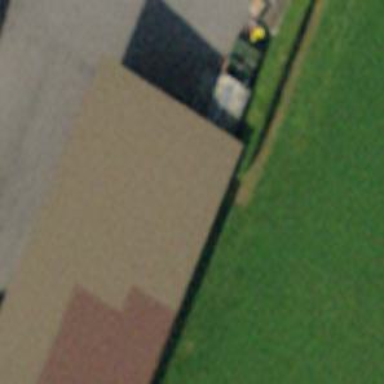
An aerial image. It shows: Shed.